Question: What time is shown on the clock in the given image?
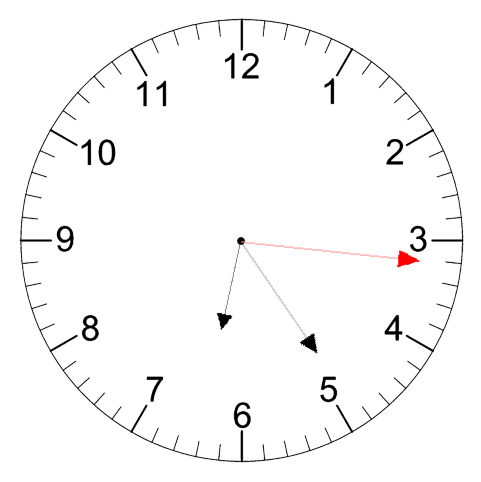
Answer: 06:24:16